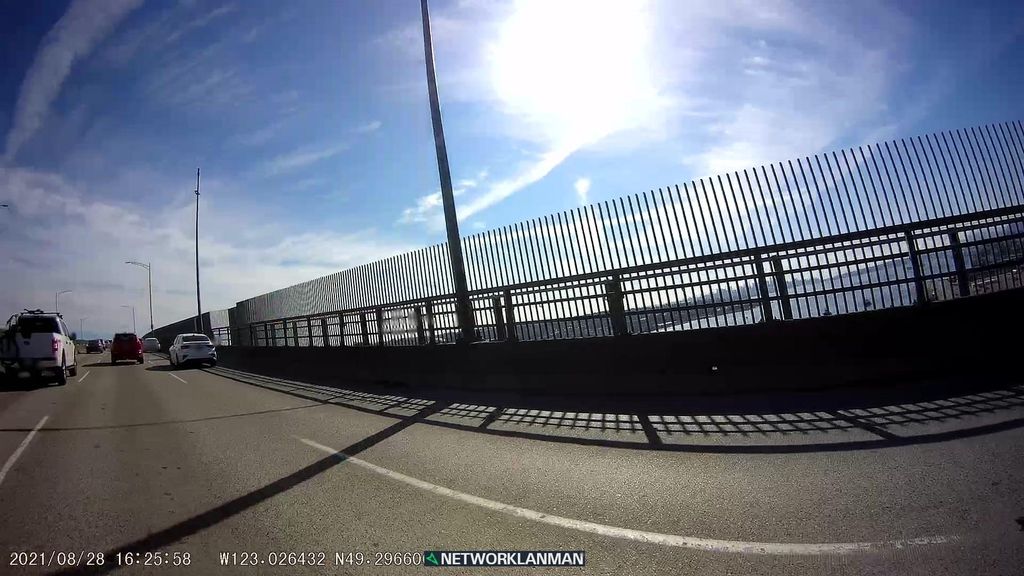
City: vancouver